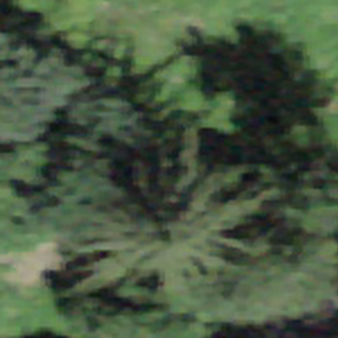
Label: other